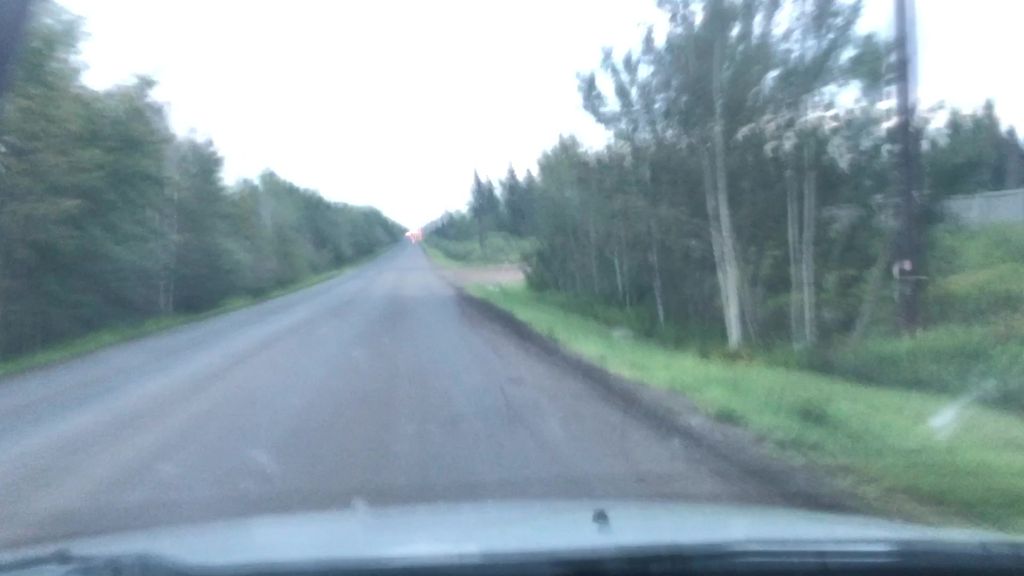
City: edmonton